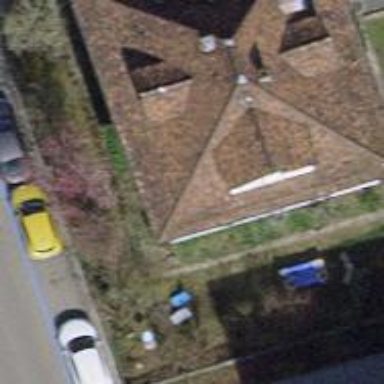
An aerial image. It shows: Apartment building with hipped roof.